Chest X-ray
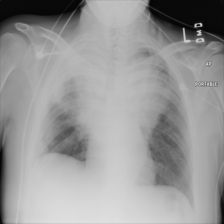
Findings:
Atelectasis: negative
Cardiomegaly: negative
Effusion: negative
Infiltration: negative
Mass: negative
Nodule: negative
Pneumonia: negative
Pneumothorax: negative
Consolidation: negative
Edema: negative
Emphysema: negative
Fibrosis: negative
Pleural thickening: negative
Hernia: negative